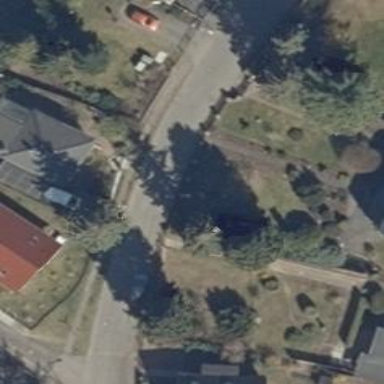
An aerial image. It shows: Residential road with asphalt surface. There is sidewalk on the left side.